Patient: sex M, age 40
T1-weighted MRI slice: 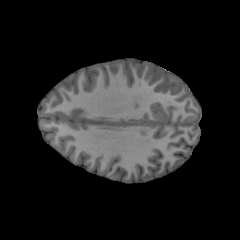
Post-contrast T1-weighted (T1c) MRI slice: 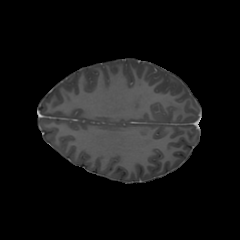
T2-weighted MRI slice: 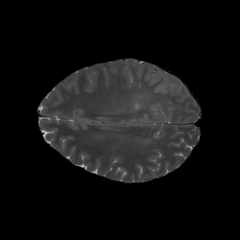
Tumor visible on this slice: no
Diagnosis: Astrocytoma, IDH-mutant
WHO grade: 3